【题型】选择题　【知识点】平面几何　【难度】easy
如图所示，四边形 $ABCD$ 中，$DC\parallel AB$，$BC=1$，$AB=AC=AD=2$．则 $BD$ 的长为（\quad\quad）

\vspace{0.3cm}
\noindent\textbf{A．$\sqrt{14}$\quad\quad B．$\sqrt{15}$\quad\quad C．$3\sqrt{2}$\quad\quad D．$2\sqrt{3}$}
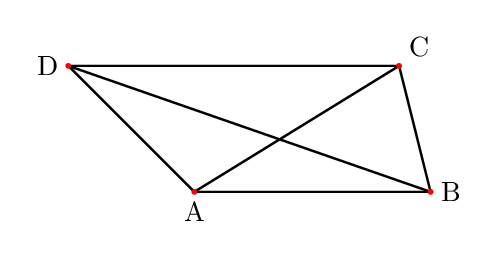
【解答】
\vspace{0.5cm}
\noindent\textbf{【答案】B}

\vspace{0.5cm}
\noindent\textbf{【详解】解：以 $A$ 为圆心，$AB$ 长为半径作圆，延长 $BA$ 交 $\odot A$ 于 $F$，连接 $DF$．}

\vspace{0.3cm}
\noindent\textbf{$\because AB=AC=AD=2$，}
\noindent\textbf{$\therefore D, C$ 在圆 $A$ 上，}
\noindent\textbf{$\because DC\parallel AB$，}
\noindent\textbf{$\therefore$ 弧 $DF=$ 弧 $BC$，}
\noindent\textbf{$\therefore DF=CB=1$，$BF=AB+AF=2AB=4$，}
\noindent\textbf{$\because FB$ 是 $\odot A$ 的直径，}
\noindent\textbf{$\therefore \angle FDB=90^\circ$，}
\noindent\textbf{$\therefore BD=\sqrt{BF^2-DF^2}=\sqrt{4^2-1^2}=\sqrt{15}$，}
\noindent\textbf{故选 B．}
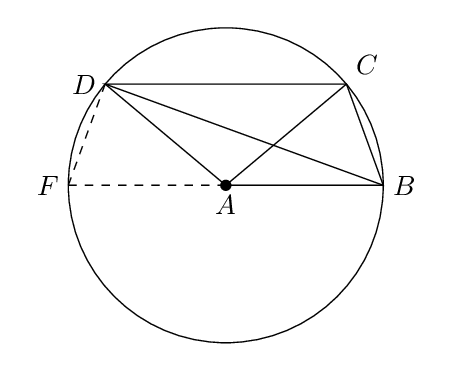